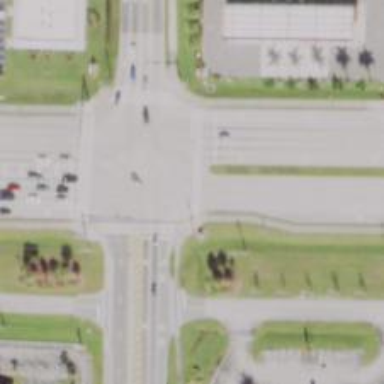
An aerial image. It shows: Crossing on the road.